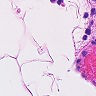
Metastatic tissue present: no